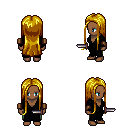
a pixel art fantasy rpg character, female body template, human, dark skin, gray robe, teal pants, blonde extra-long hairstyle, leather bracers, dagger, four views (front, back, left, right), 2x2 character sprite sheet, small pixel art, hard edges, no anti-aliasing